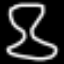
Label: hourglass